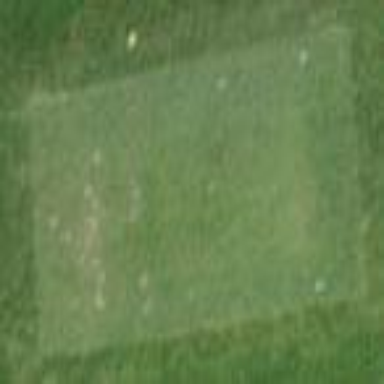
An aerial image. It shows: Golf tee area with grass surface.